Current action and preconditions to check: trajectory_clear

Your task: For each precondition in the list above, predict whether it will hold at this action.

Consider the current scene as observed from the mobile robot's camera, and analyze the predicted future states of all dynamic agents (e.g., people, animals, vehicles, or any moving entities) within the NEXT SECOND.

IMPORTANT: Only answer "very likely" if you are absolutely certain—based on strong, clear evidence—that a dynamic agent will violate the precondition in the predicted future state. Do NOT answer "very likely" for unlikely, ambiguous, or low-probability risks.

Ask yourself for each precondition: Is there a high probability, with clear and convincing evidence, that the predicted future states of any dynamic agent will interfere with the predicted future state of the currently executing action within the NEXT SECOND, causing that precondition to fail?

Assess the risk level based on these predictions. Use "likely" or "very likely" if motions create a clear risk of interference.

Use "neutral" or "improbable" if agents are nearby but their predicted paths are clearly diverging or non-conflicting.

Failure Risk Categories: "very improbable", "improbable", "neutral", "likely", "very likely"

Answer Format: Output ONLY the probability_of_failure value from these categories: "very improbable", "improbable", "neutral", "likely", "very likely"

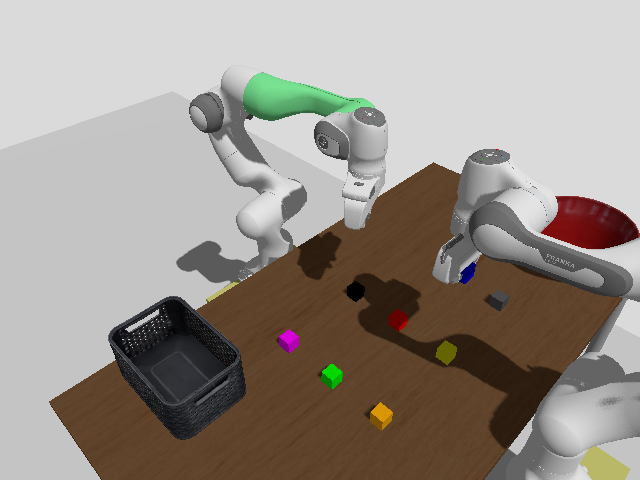

Answer: improbable